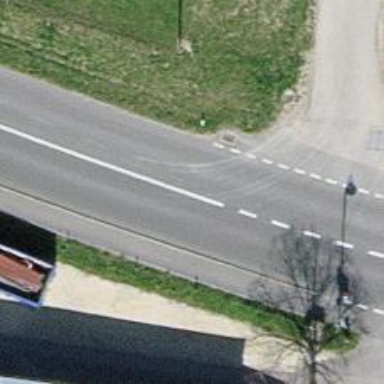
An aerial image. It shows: Bus stop with designated stop position for public transport.